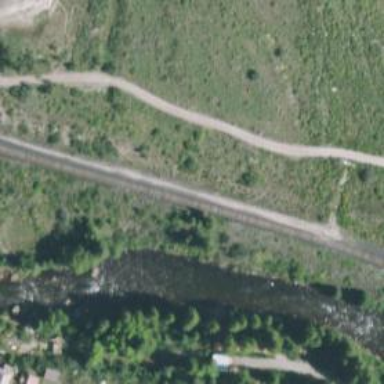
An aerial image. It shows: Disused railway.